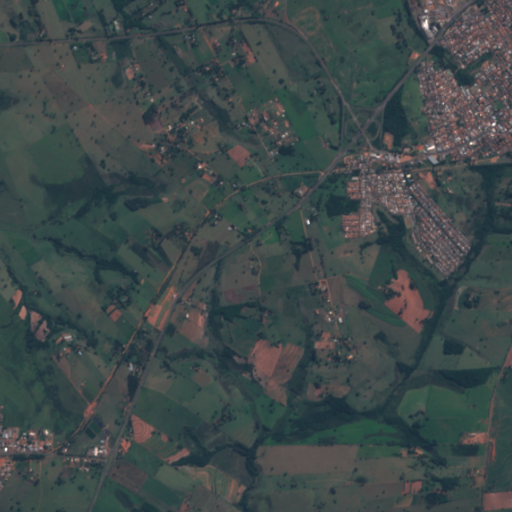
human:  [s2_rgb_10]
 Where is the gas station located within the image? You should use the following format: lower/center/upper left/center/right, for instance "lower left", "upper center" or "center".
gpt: The gas station is located in the upper right of the image.
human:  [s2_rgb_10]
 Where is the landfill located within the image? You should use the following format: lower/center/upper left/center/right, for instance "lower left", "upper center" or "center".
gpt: The landfill is located in the upper right of the image.
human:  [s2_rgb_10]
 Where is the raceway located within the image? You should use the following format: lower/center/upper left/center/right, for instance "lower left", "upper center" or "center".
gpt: The raceway is located in the upper right of the image.
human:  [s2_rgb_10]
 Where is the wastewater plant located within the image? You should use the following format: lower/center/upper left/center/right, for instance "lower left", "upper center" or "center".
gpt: The wastewater plant is located in the upper right of the image.
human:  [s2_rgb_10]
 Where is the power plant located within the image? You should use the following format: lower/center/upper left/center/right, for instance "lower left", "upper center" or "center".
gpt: There is no power plant in the image.